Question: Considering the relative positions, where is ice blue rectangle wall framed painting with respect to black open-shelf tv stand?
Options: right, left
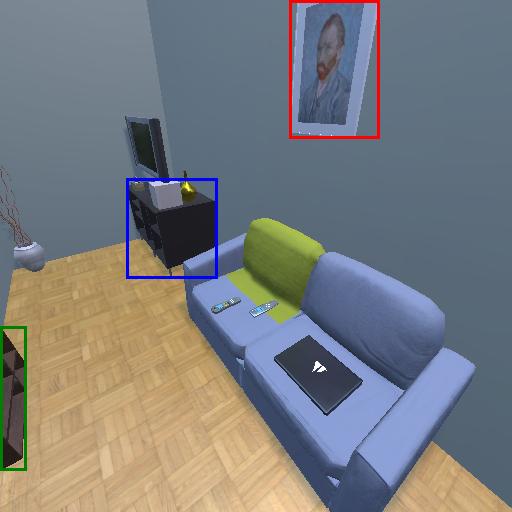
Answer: right